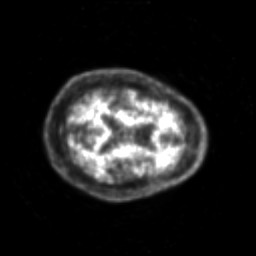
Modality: PET
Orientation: axial
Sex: male
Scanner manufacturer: siemens